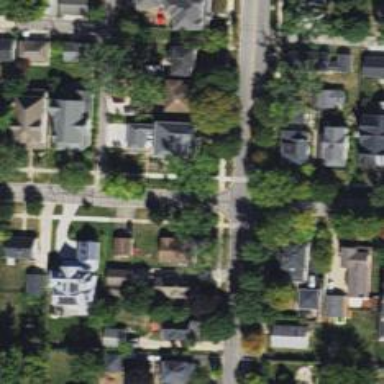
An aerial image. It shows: Residential road with asphalt surface and separate sidewalk.